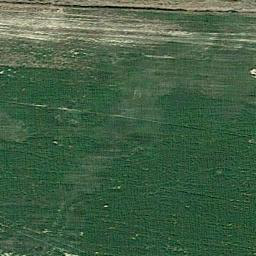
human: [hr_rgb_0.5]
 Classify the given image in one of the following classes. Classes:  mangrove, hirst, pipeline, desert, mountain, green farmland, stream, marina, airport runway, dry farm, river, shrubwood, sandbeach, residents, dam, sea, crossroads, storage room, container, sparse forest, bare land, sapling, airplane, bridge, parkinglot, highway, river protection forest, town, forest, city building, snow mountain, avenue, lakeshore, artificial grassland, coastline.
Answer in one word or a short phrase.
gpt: artificial grassland